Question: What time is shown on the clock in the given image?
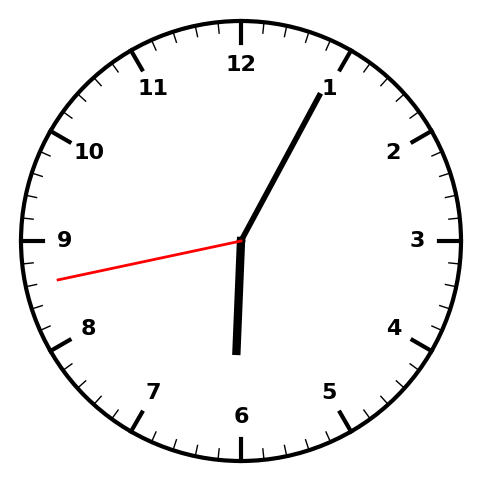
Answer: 06:04:43